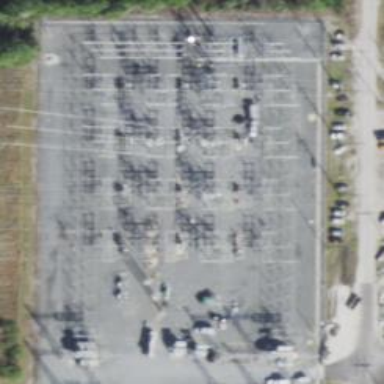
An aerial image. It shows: Switch for power supply.